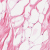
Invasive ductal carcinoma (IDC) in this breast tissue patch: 0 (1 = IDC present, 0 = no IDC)